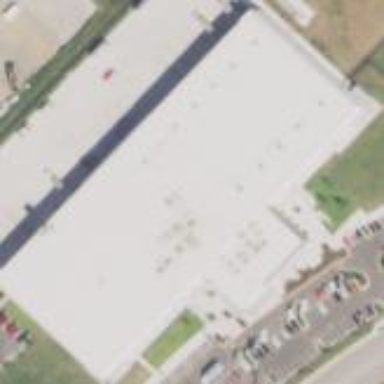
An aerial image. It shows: Building that serves as food bank.